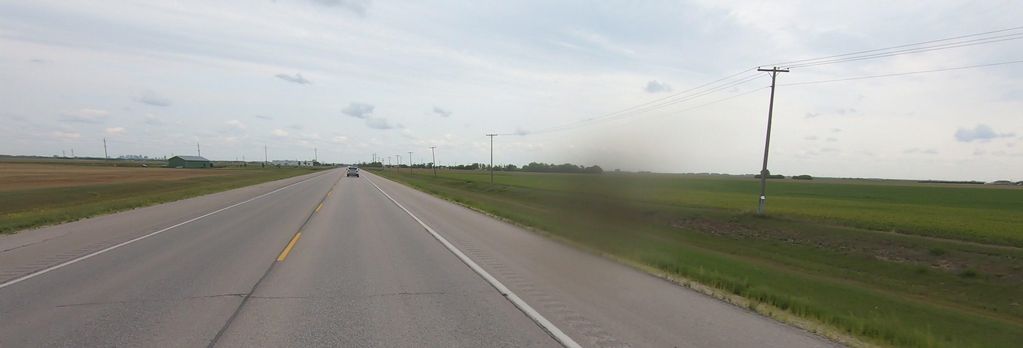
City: winnipeg